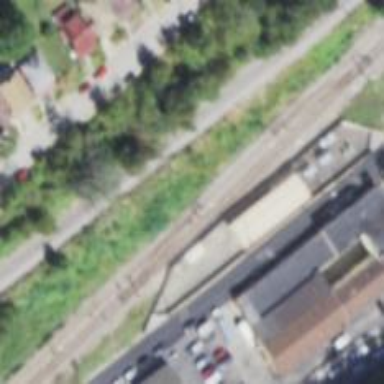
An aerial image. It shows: Light rail railway with electrified contact line.